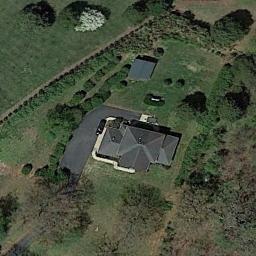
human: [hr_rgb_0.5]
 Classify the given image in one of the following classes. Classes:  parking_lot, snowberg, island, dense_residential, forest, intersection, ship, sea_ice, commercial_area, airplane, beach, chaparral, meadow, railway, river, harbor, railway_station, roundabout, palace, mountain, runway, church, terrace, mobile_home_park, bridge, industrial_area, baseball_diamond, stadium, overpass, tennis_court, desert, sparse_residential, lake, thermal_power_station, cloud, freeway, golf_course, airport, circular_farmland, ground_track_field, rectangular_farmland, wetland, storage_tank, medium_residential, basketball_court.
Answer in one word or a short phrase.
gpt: sparse_residential